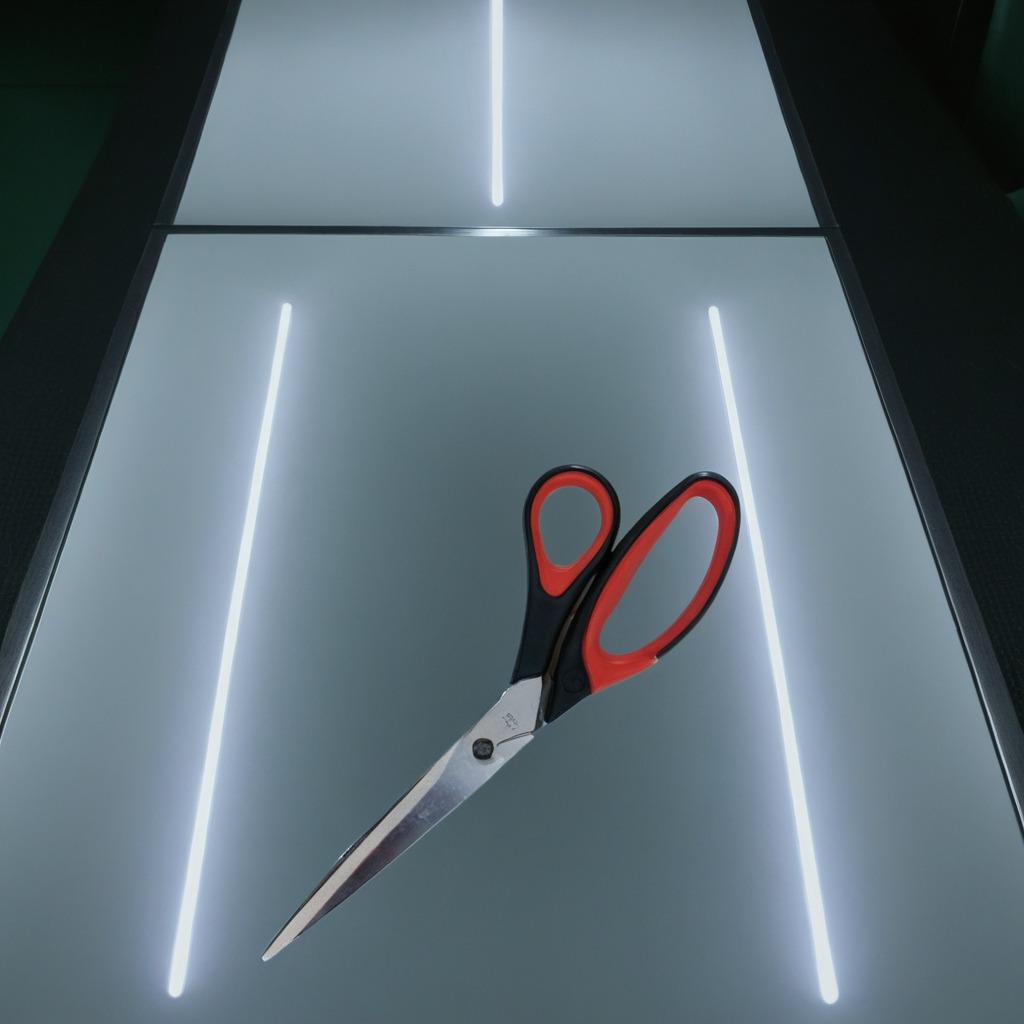
A scissor lies on a clean empty table in a railway signal maintenance room lit by harsh overhead fluorescents.